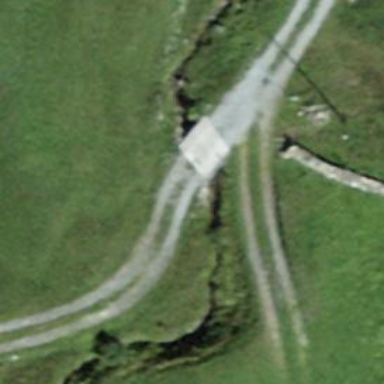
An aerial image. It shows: Track road with grade 4 bridge.